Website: crate-barrel
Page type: address-validator
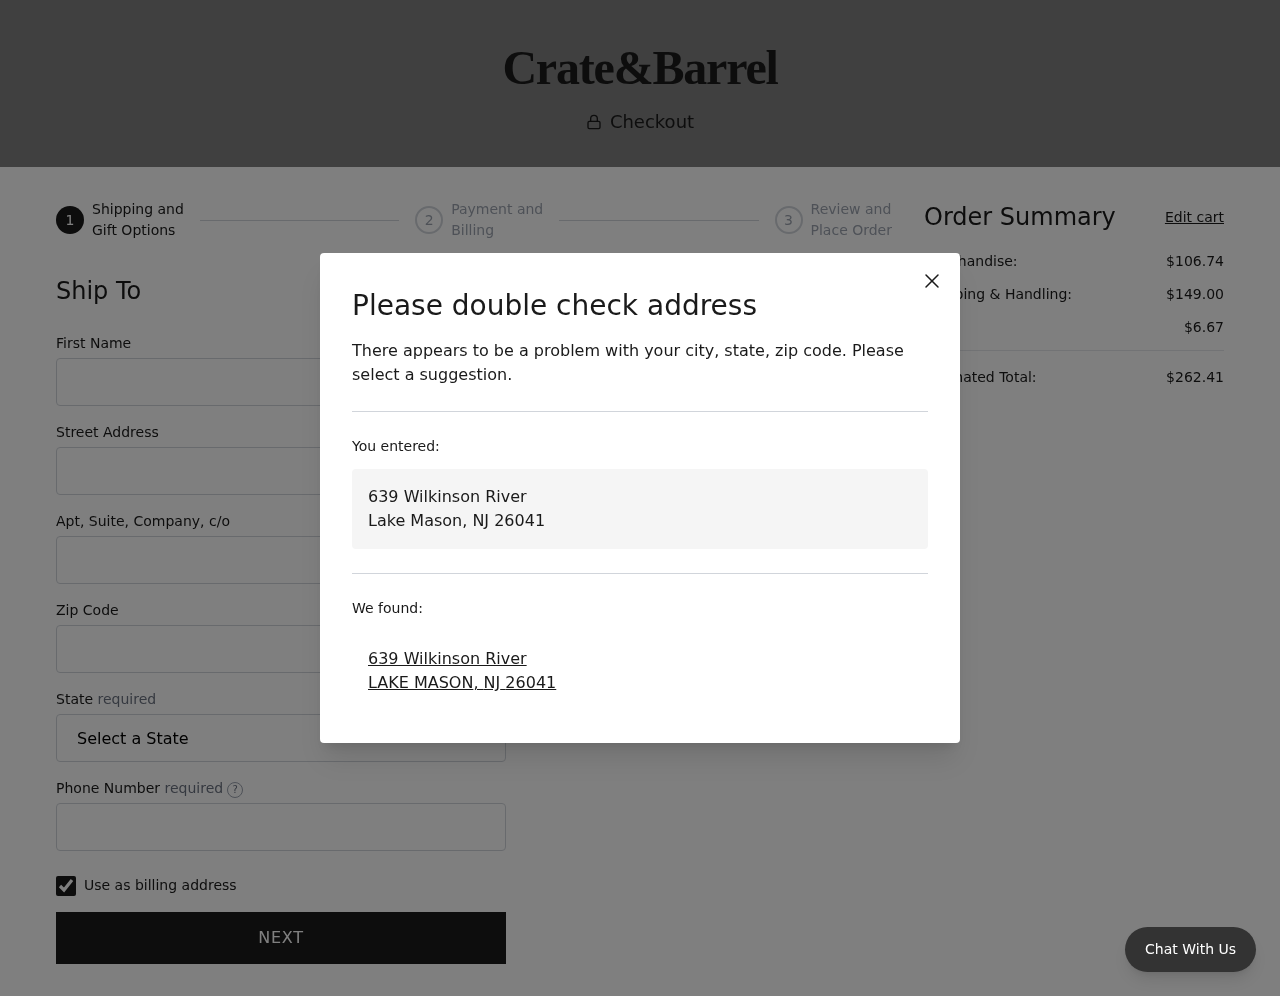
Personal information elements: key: PII_CITY
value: Lake Mason
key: PII_CITY
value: LAKE MASON
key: PII_FIRSTNAME
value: Julia
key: PII_PHONE
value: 4755963200
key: PII_POSTCODE
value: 26041
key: PII_STATE
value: New Jersey
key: PII_STATE_ABBR
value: NJ
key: PII_STREET
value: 639 Wilkinson River
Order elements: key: ORDER_SUBTOTAL
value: $106.74
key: ORDER_SHIPPING_COST
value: $149.00
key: ORDER_TAX
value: $6.67
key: ORDER_TOTAL
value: $262.41